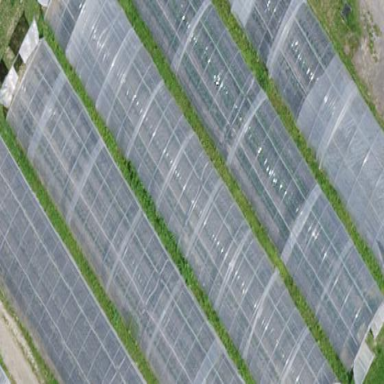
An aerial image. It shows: Greenhouse.